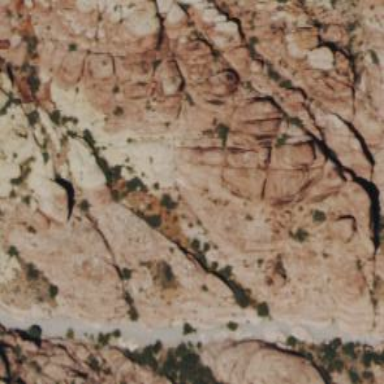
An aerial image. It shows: Climbing crag.